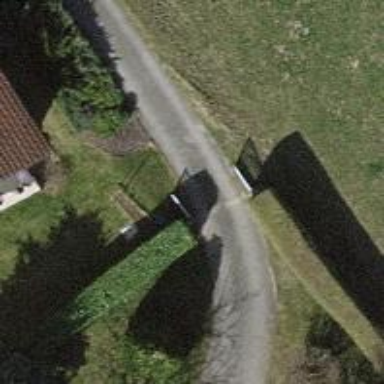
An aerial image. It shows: Gate.